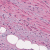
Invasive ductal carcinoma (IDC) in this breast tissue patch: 0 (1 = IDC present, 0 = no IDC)